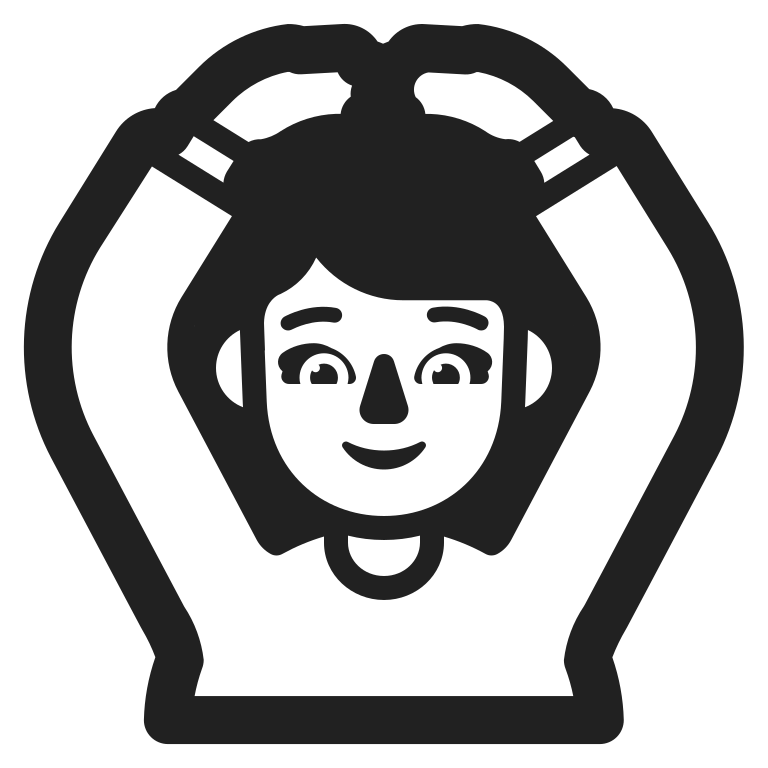
woman gesturing ok high contrast default